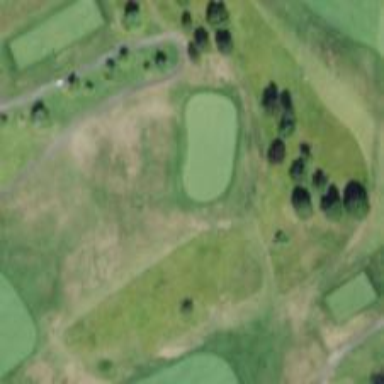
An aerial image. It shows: View of golf hole.